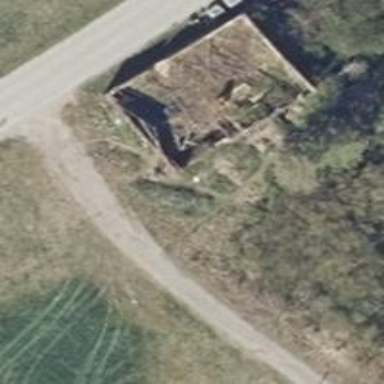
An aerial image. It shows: Ruins of building.